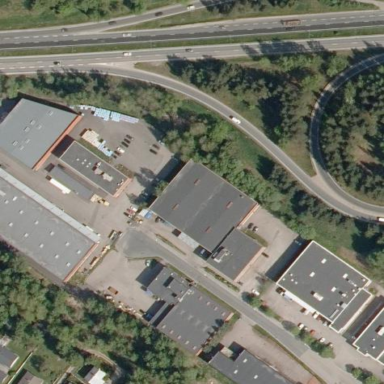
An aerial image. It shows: Industrial building.